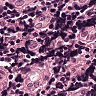
Metastatic tissue present: no